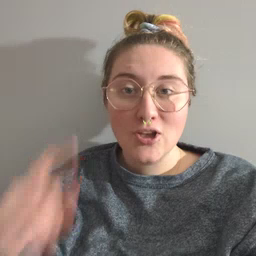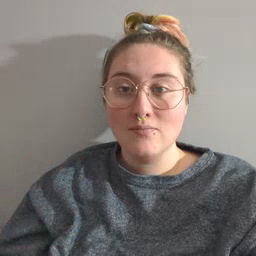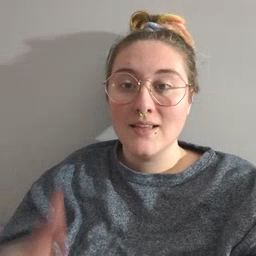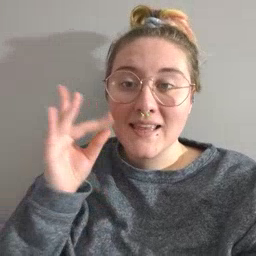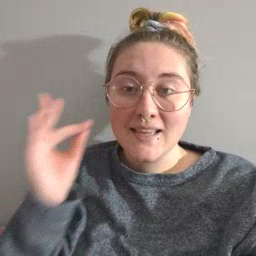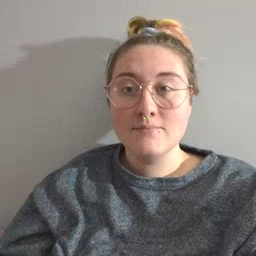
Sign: kitty